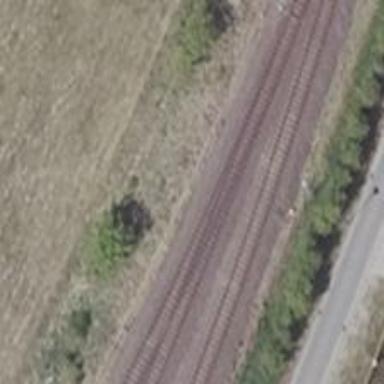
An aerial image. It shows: Railway track.